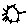
Label: sun